Question: I'm working on converting some maps/regions of an old coordinate system to a simpler (less detailed) model for representing on the web (using <URL>.
It is working quite well, but this implementation does not take into account that these regions align to each other (share borders), wich results in quite ugly result when using higher tolerance as shown below.

Is it possible to implement a solution where the regions will remain aligned?
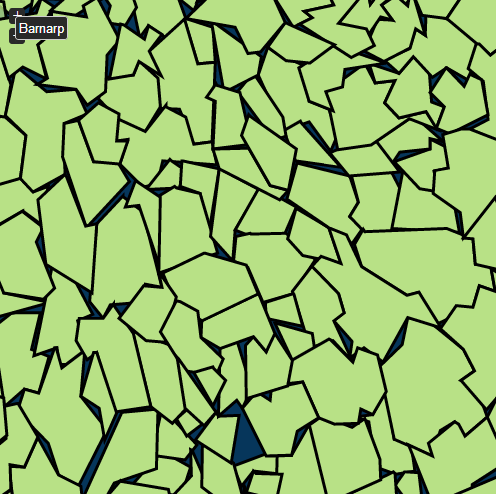
Answer: If you have some experience with Python you can try <URL>, etc.
Just set the following parameters in the script:
'''
tolerance = 1000
infile = 'Kn99_sve.MIF'
outfile = 'map.mif'
'''
And change the driver name form 'ESRI Shapefile' to 'MapInfo File'.
To run the script you need Python 2.7 and installed Python modules: gdal, shapely, anyjson.